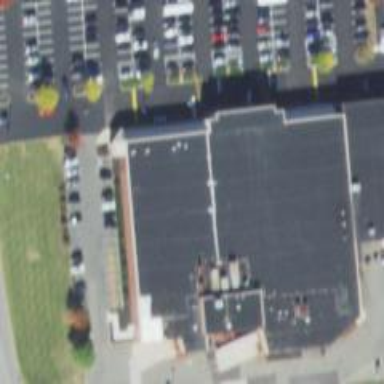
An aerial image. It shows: Supermarket.